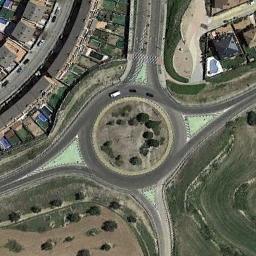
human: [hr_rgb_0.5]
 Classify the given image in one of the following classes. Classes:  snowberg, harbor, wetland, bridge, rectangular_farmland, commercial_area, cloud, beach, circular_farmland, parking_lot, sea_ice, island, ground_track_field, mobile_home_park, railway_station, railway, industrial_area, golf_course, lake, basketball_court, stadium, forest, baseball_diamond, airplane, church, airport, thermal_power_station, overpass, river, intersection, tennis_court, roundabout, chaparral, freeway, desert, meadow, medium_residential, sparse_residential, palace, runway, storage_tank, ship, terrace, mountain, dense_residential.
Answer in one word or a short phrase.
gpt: roundabout